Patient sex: M
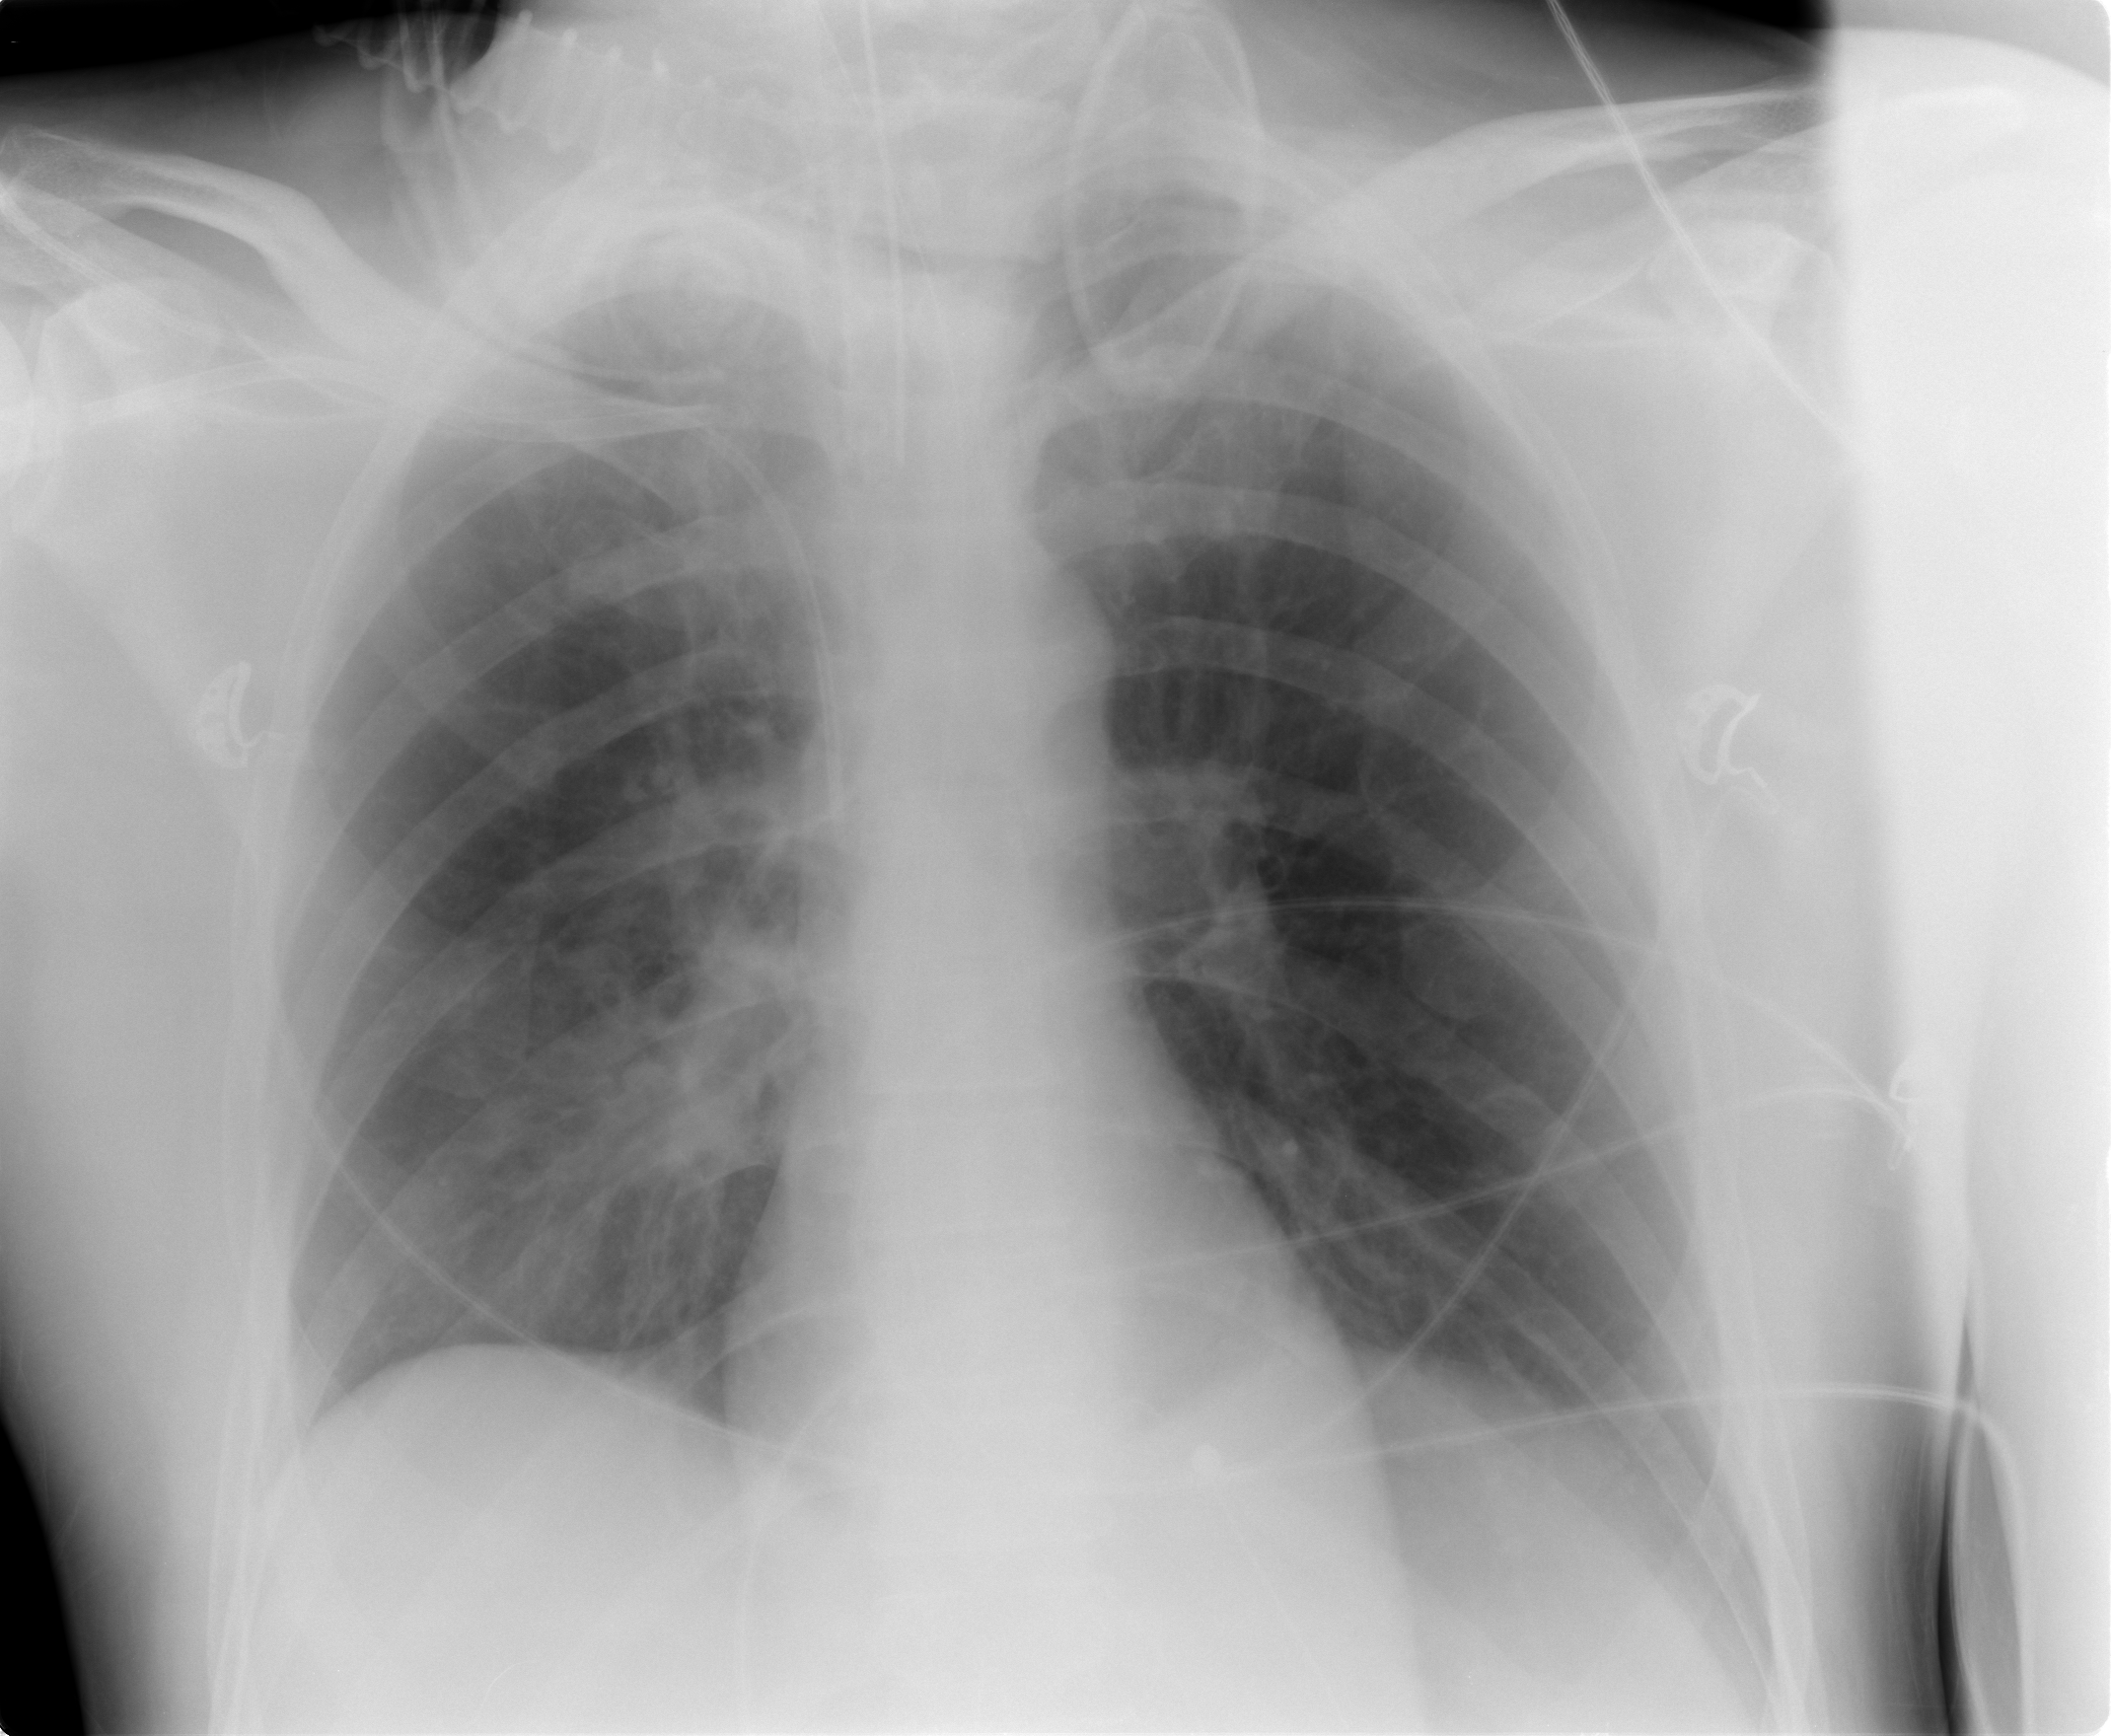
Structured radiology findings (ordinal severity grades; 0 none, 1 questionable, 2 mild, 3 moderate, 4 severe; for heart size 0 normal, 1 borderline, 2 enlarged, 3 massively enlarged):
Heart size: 0
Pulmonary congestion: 0
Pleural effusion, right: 0
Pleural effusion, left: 0
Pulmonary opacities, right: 2
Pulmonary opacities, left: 0
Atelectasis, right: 0
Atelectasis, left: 0